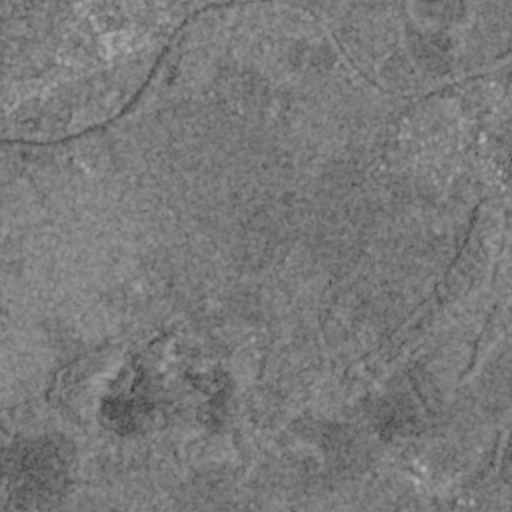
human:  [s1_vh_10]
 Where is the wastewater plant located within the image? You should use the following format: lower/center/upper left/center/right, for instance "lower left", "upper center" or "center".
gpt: The wastewater plant is located in the upper left of the image.
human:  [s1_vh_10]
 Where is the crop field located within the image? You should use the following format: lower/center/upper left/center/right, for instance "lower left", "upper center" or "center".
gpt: There is no crop field in the image.

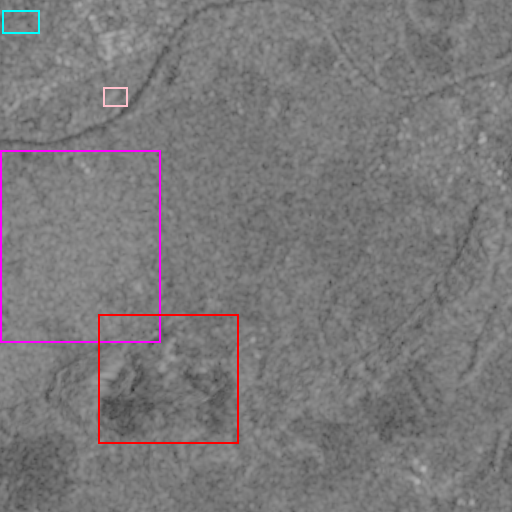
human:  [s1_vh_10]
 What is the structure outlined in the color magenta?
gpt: The structure outlined in magenta is a crop field.
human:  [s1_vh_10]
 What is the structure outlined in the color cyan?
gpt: The structure outlined in cyan is a park.
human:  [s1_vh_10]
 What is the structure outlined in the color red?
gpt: The structure outlined in red is a quarry.
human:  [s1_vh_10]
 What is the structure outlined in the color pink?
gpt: The structure outlined in pink is a wastewater plant.
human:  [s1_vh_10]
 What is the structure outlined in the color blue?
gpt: There is no blue outline.